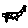
Label: cat